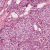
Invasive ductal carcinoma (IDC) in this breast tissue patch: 1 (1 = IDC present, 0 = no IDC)